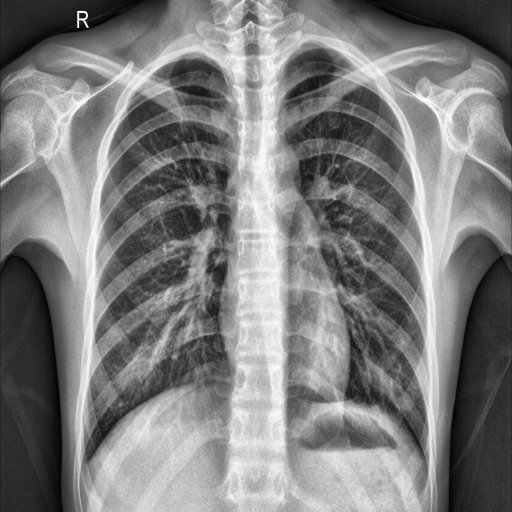
Finding: NORMAL